Interaction volume radius: 5 \u00c5
Interaction volume height: 15 \u00c5
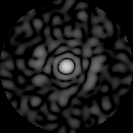
Disorder parameter: 0.8508